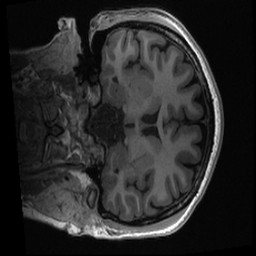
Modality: T1w
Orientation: coronal
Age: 22
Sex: female